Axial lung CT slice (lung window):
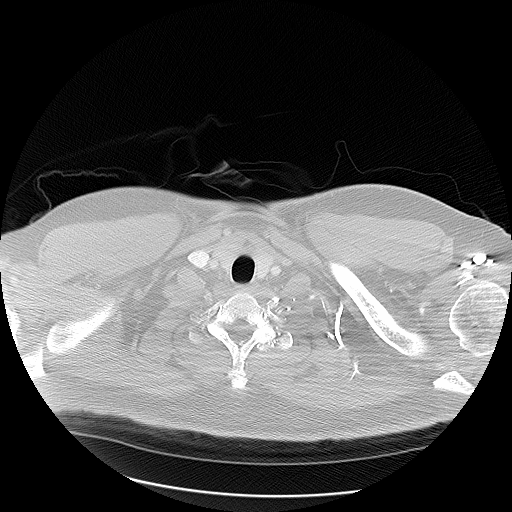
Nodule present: no